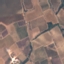
Label: PermanentCrop